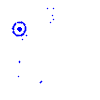
Particle: pion